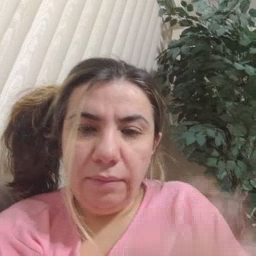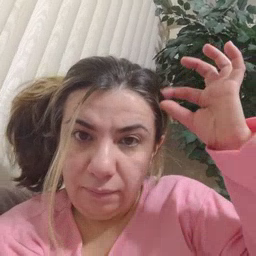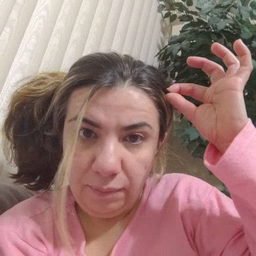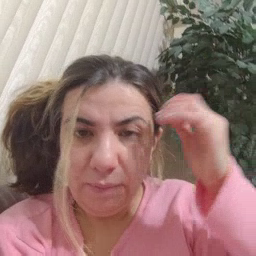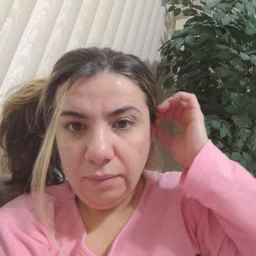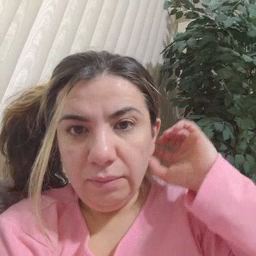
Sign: hair